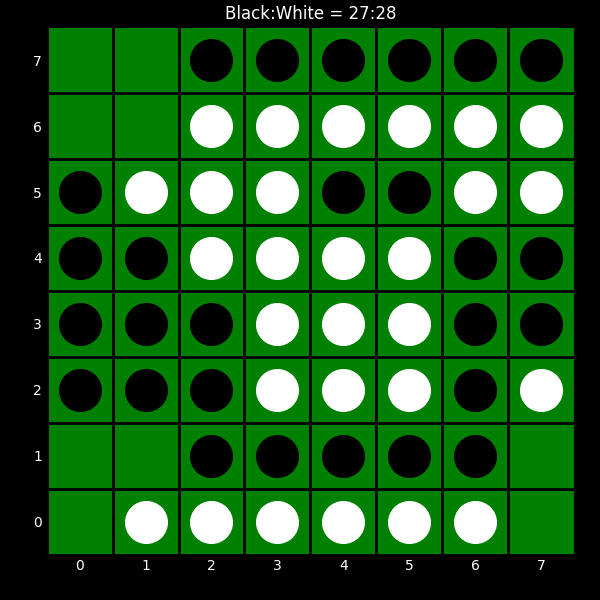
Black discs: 27
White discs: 28